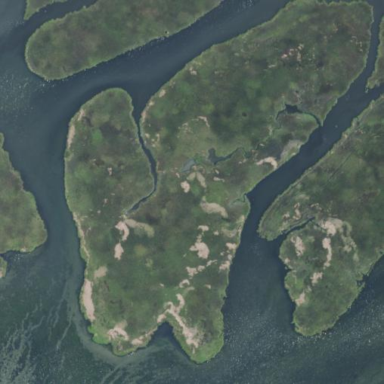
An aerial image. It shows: Islet located along the natural coastline.